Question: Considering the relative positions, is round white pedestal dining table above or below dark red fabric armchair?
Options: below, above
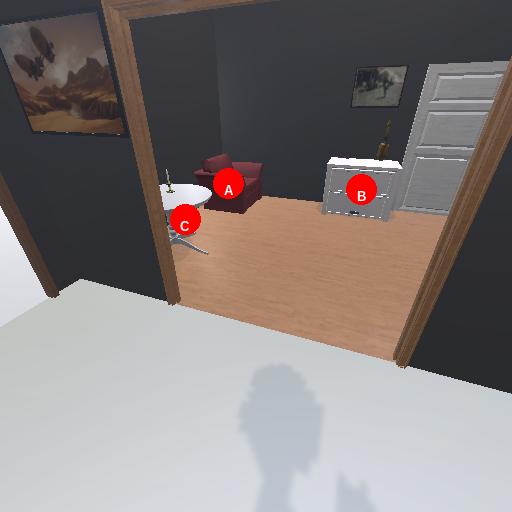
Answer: below